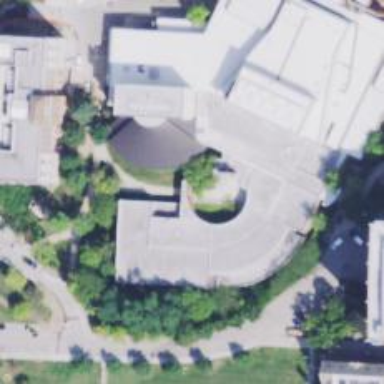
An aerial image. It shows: Footway tunnel passing through building.